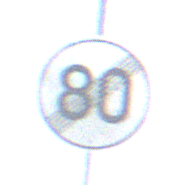
Verkehrszeichen: EndeGeschwindigkeit80
Umgebung: Outdoor, Nature
Tageszeit: SunriseSunset
Wetter: PartlyCloudy
Licht: Natural
Jahreszeit: NotSpecified
Kontrast: HighContrast